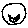
Label: smiley face